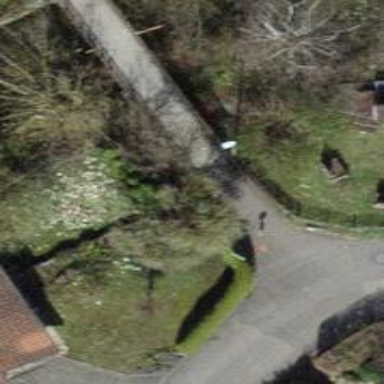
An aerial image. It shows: Concrete path on bridge.